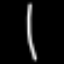
Label: line